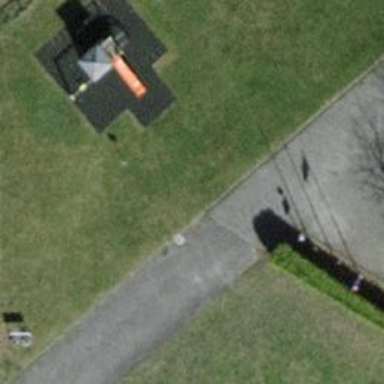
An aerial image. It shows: Brown bench.